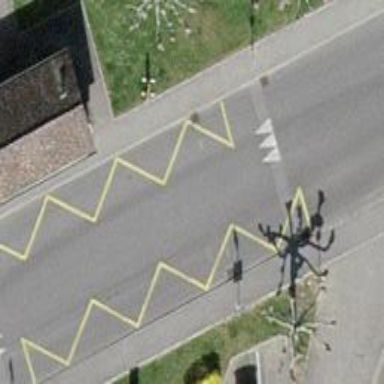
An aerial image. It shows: Bus stop with stop position for public transport.